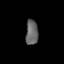
Tissue: lung
Cell type: Myeloid cells
Senescence score: 0.5788
Nuclear area (px): 303
Mean DAPI intensity: 101.013